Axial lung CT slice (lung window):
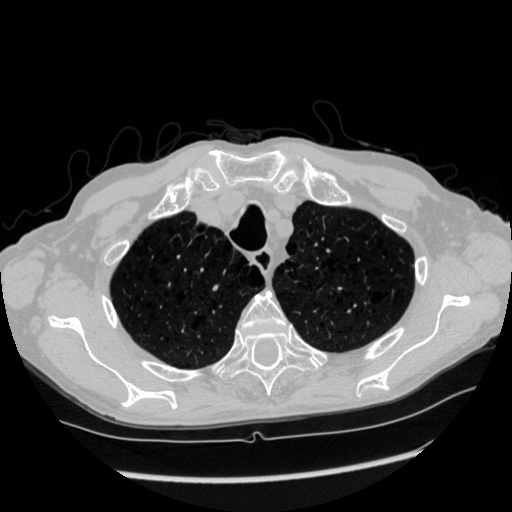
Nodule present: no